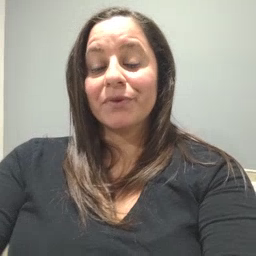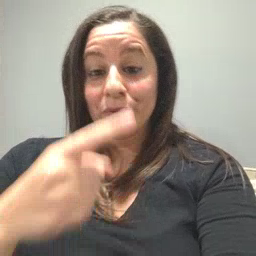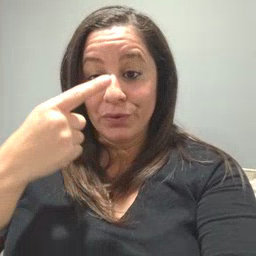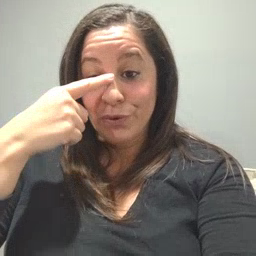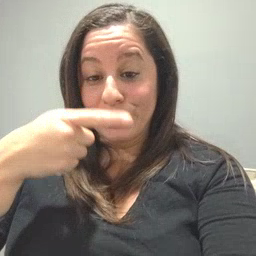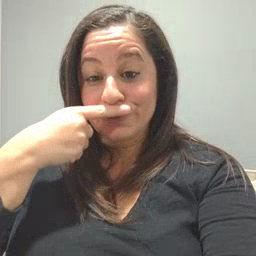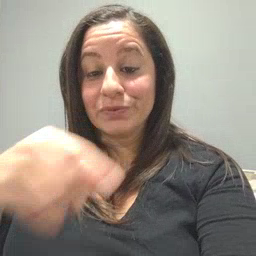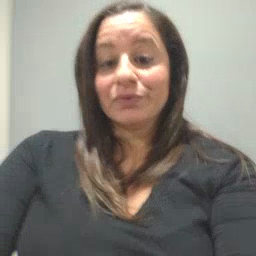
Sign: noisy